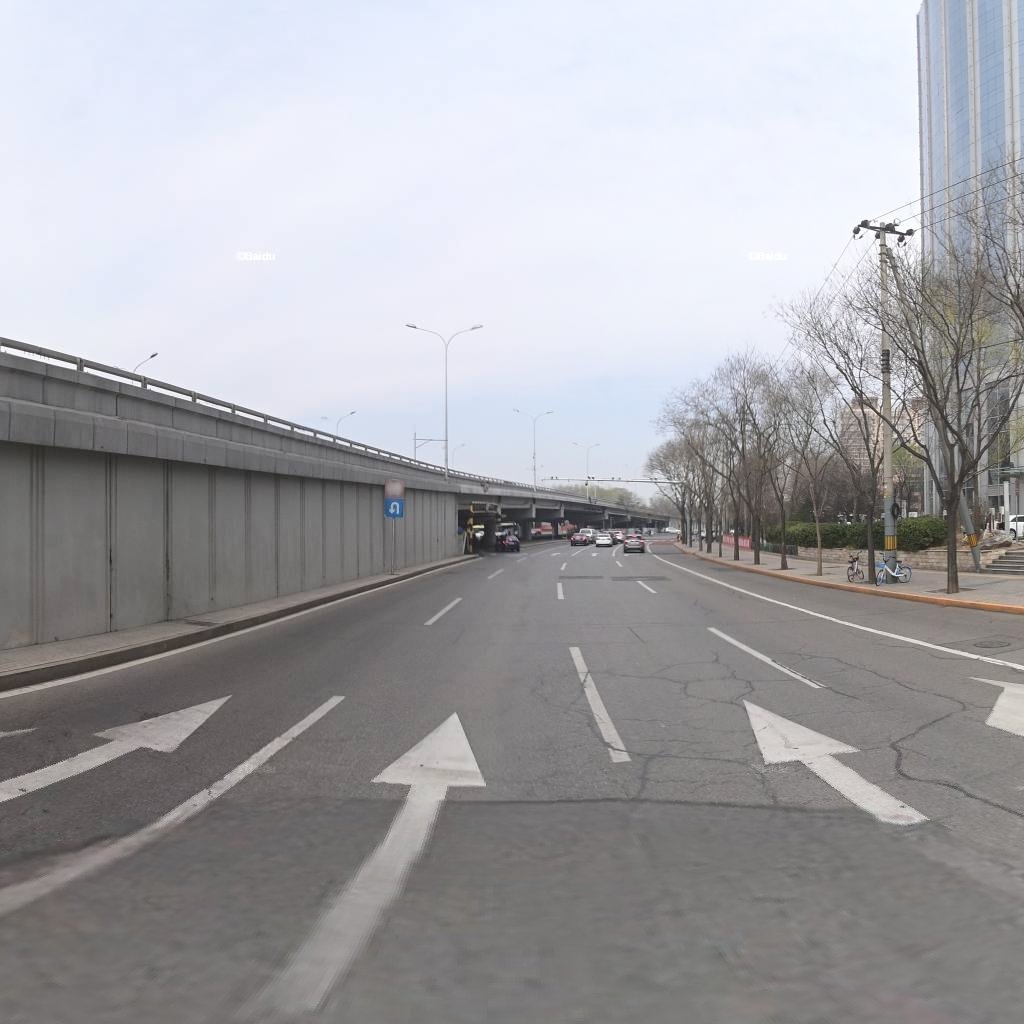
Region: Haidian
Road damage annotations: alligator crack, manhole cover